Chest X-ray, PA view. Patient: 68 years old, sex M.
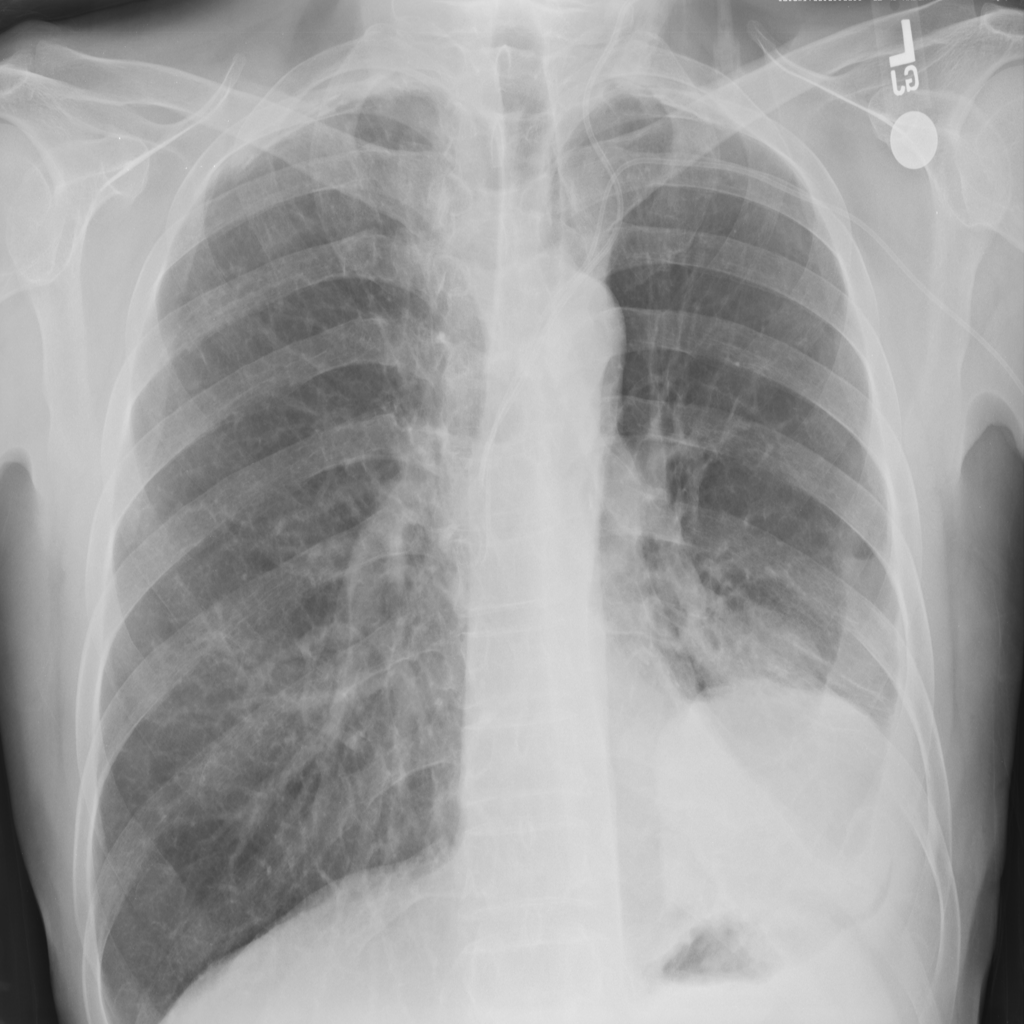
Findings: No Finding